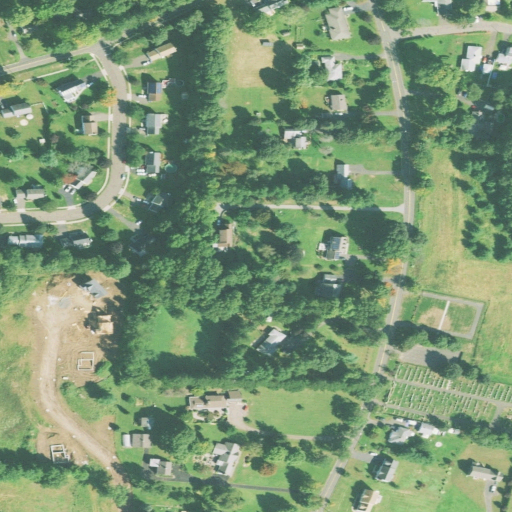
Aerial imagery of mountain in Connecticut named Long Hill containing low intensity development, open development, medium intensity development, mixed forest, pasture, and deciduous forest